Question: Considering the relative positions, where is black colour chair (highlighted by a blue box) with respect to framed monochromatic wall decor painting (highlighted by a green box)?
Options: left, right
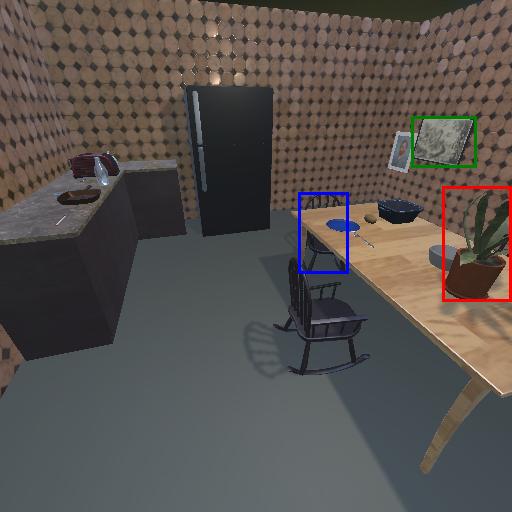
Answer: left